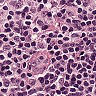
Metastatic tissue present: no